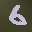
Label: 6